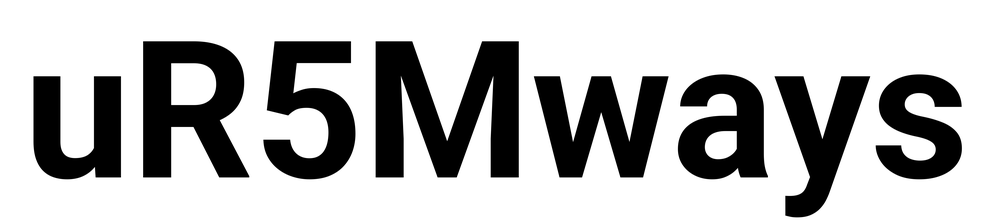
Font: Roboto_Bold